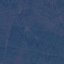
Label: Forest